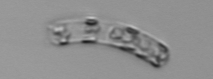
Label: Guinardia_striata